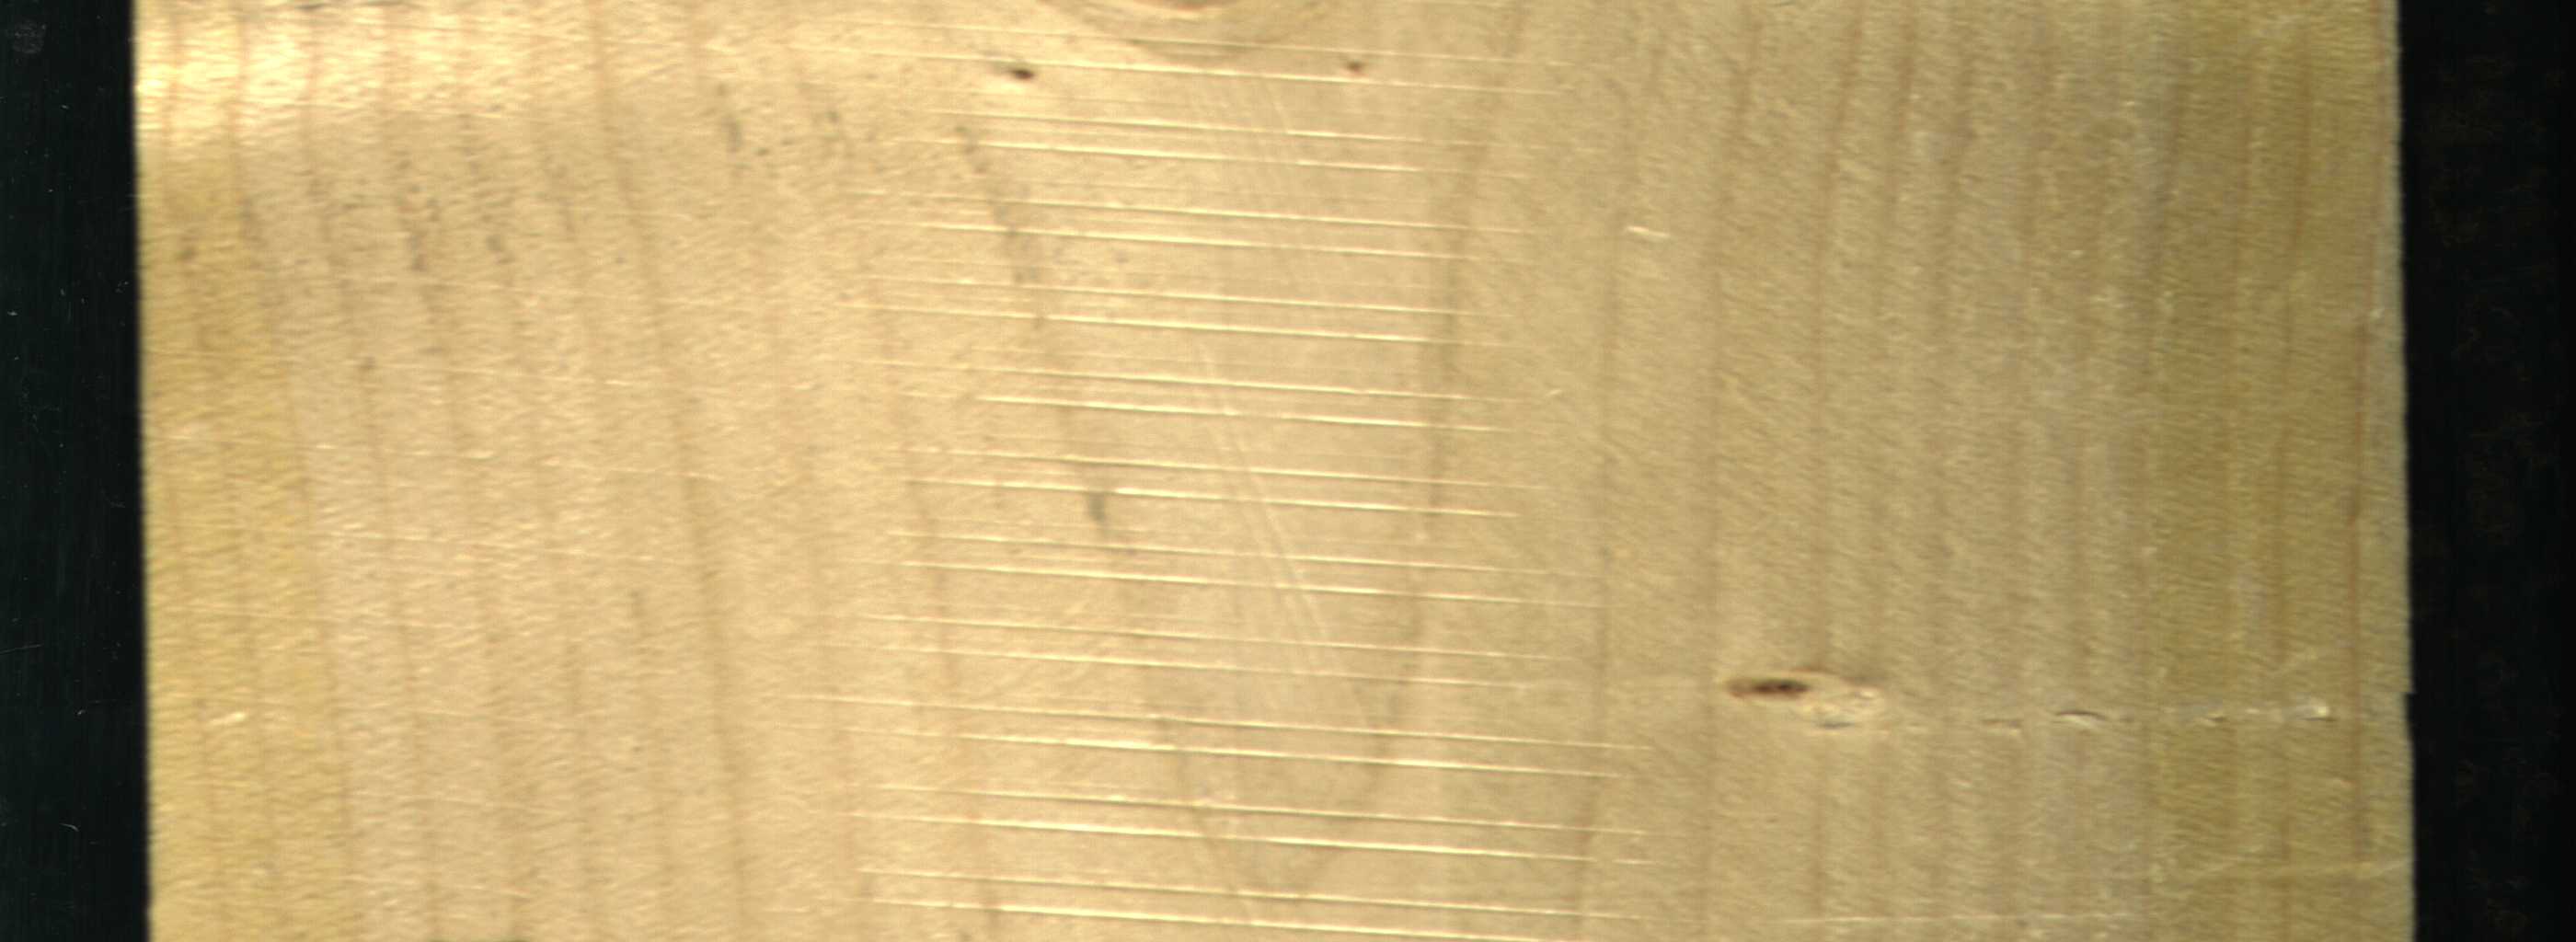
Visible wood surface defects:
Live_Knot